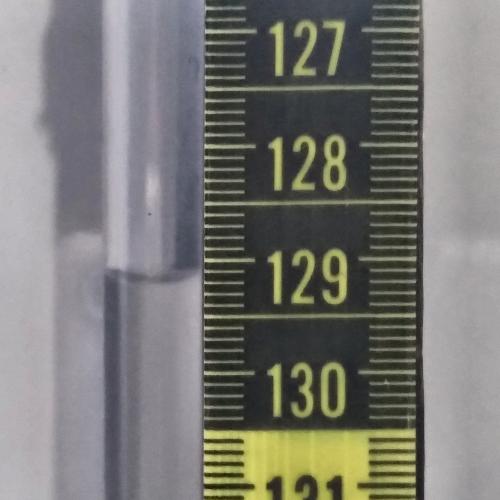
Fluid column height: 129.2 cm